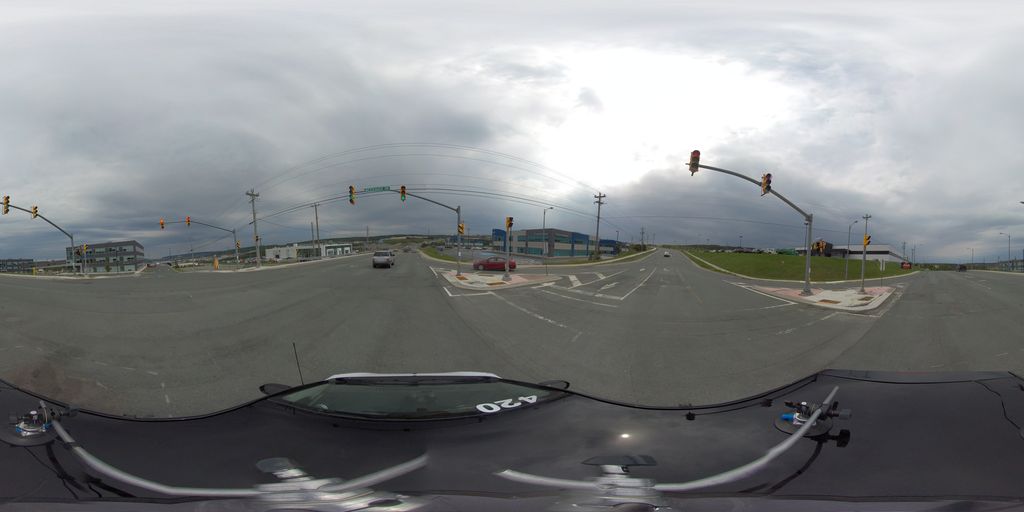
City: st_johns